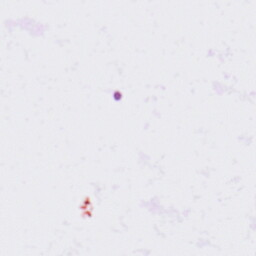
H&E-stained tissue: Lung